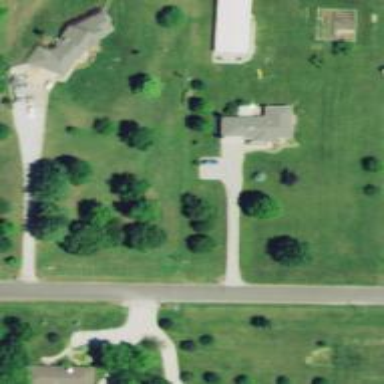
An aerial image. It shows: Driveway leading to service road.